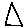
Label: triangle